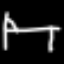
Label: bed